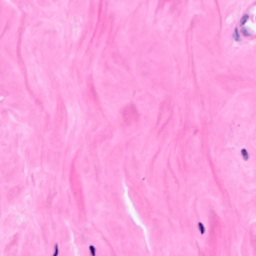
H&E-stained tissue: Breast